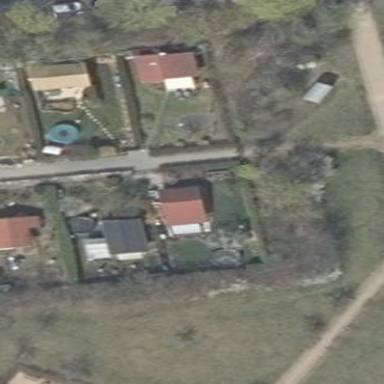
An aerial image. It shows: Plot within allotments.